Aerial crown-view tile of a tropical tree (Barro Colorado Island, Panama), acquired 20250915:
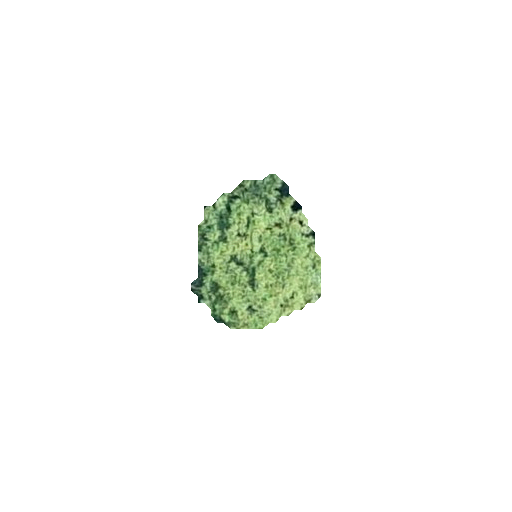
Species: Alseis blackiana
GBIF accepted scientific name: Alseis blackiana
Crown area: 21.042 m²